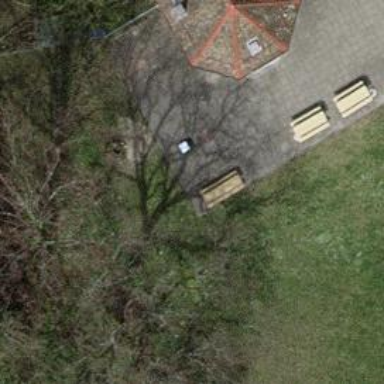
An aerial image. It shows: Picnic table located in leisure land area.